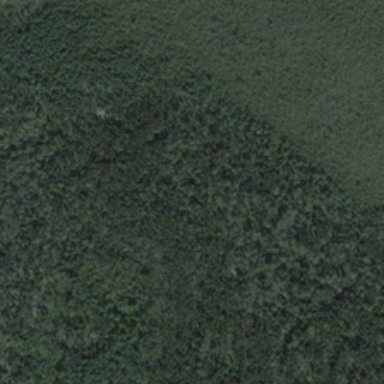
The trees in the forest are low and dense .